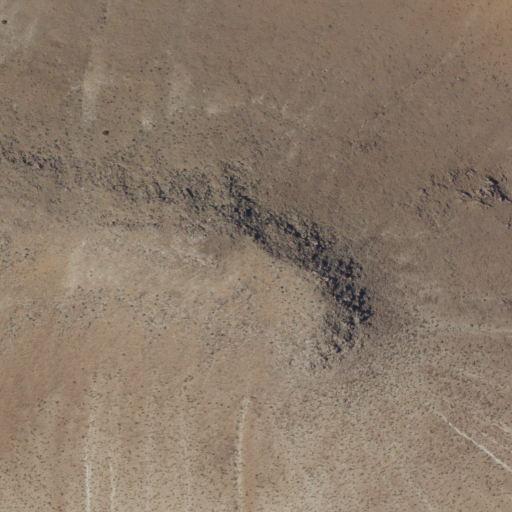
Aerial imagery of mountain in New Mexico named Horse Mountain containing only shrub